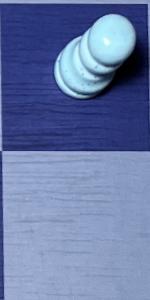
Label: Empty